Question: I'm currently getting the list of all timezones like this:
'''
var TheListOfAllTimezones = TimeZoneInfo.GetSystemTimeZones();
'''
So for instance, the timezone in Paris has a 'DisplayName' property of 'W. Europe Standard Time'. Now how do I get this list in another language? For instance, for users in France, I'd like to display 'Heure Europe de l'Ouest'.
Thanks.

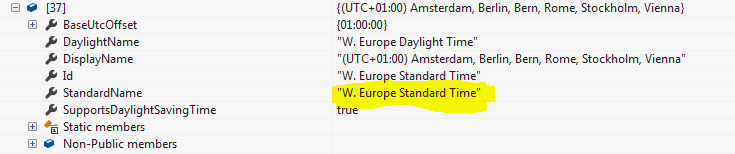
Answer: 'CurrentCulture' as the information comes from the registry (XP) or from the Multilingual User Interface (MUI) DLL (Vista, Windows 7).
On Vista or Windows 7, you may install other languages and change the display language ( -> -> ). A reboot is required. This, and only this, will actually change the language used in 'TimeZoneInfo'.
On Windows 7, only Ultimate and Enterprise allow the installation of other languages - by means of installing .
Once you installed other languages, you should be able to find the DLLs in the folder (look for 'tzres') and maybe export the resources with Visual Studio.
As to - how about <URL>:
> ...the display strings are loaded either from the , tzres.dll, or straight from the registry, when
MUI support is unavailable. MUI-enabled operating systems such as
Windows Vista contain 'MUI_Display', 'MUI_Std', and 'MUI_Dlt' keys, which
are indirectly controlled by the operating systems regional settings.
On down-level platforms such as Windows XP and Windows Server 2003,
only the 'Display', 'Std', and 'Dlt' keys exist. 'Display''Std''Dlt'
So what did they write about 'CurrentUICulture' ?
> Because of the Windows time zone registry architecture,
.